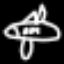
Label: airplane